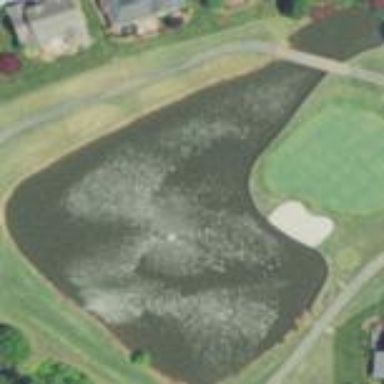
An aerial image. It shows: Water hazard on golf course.